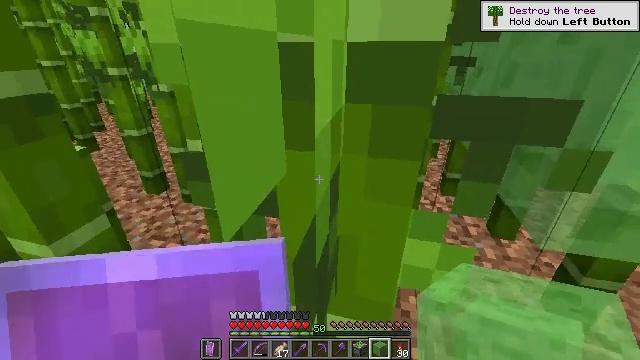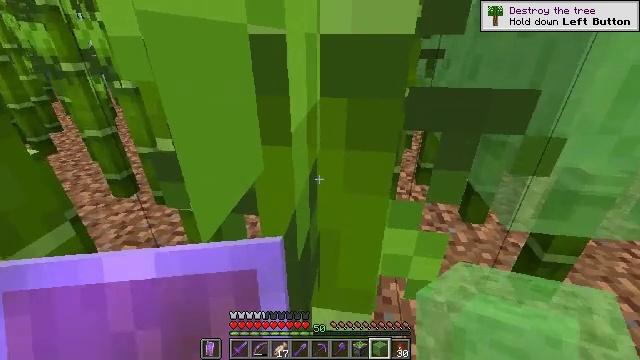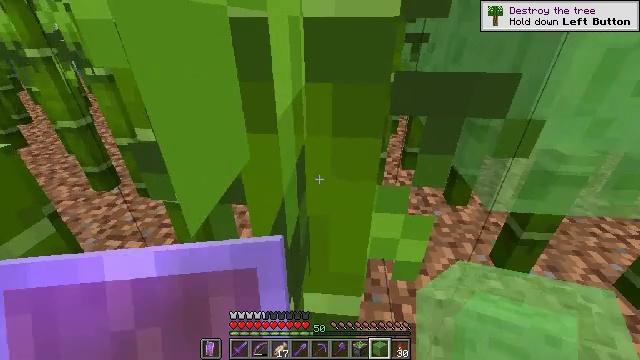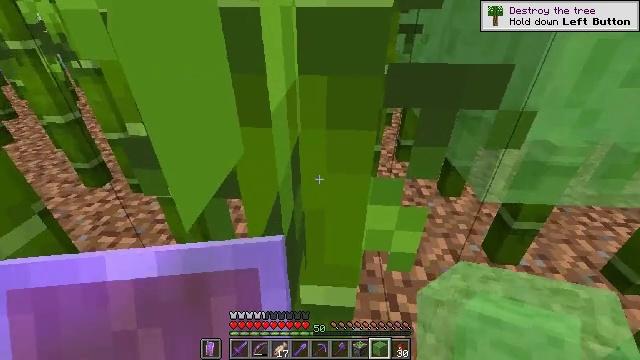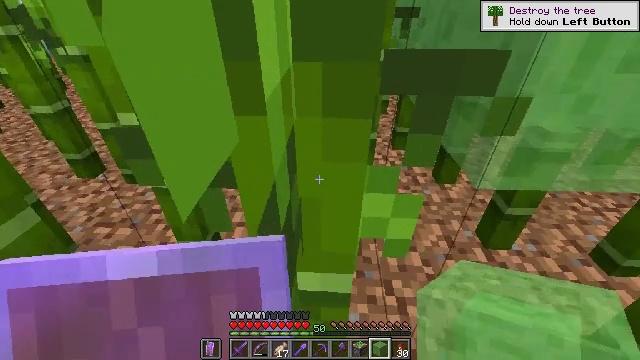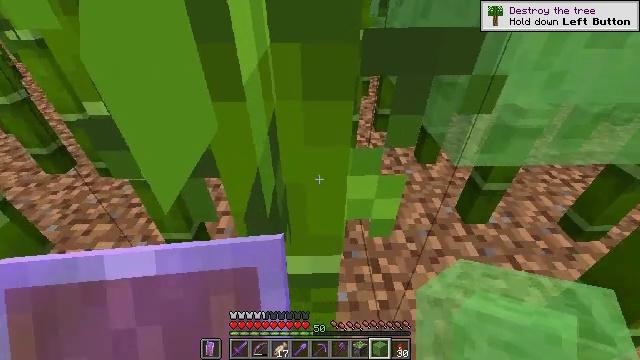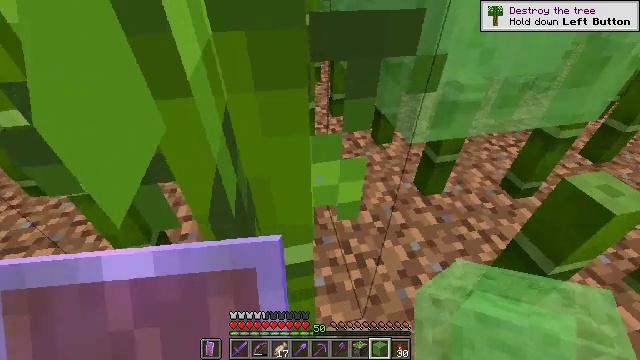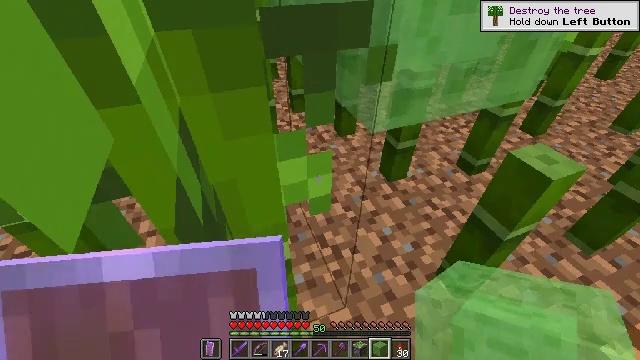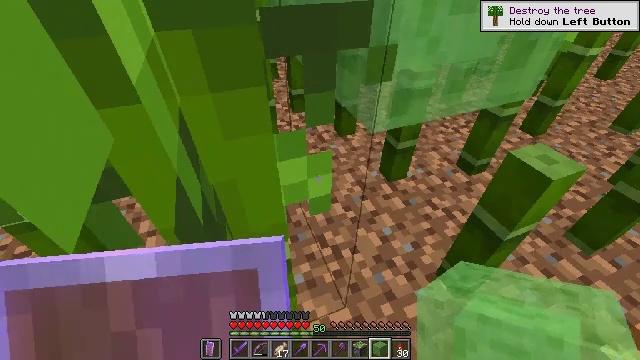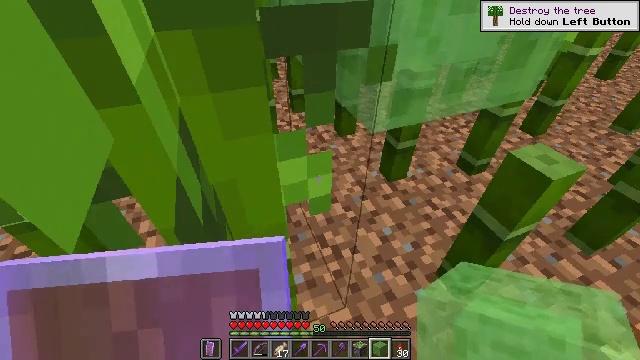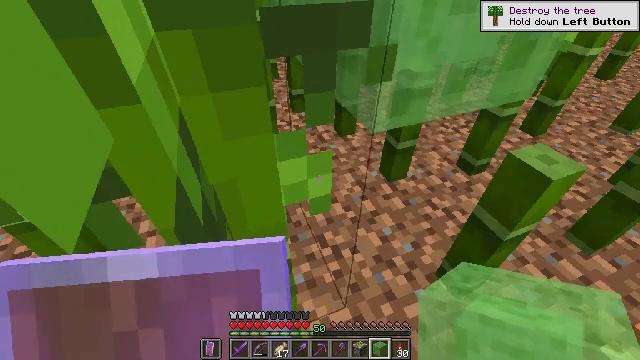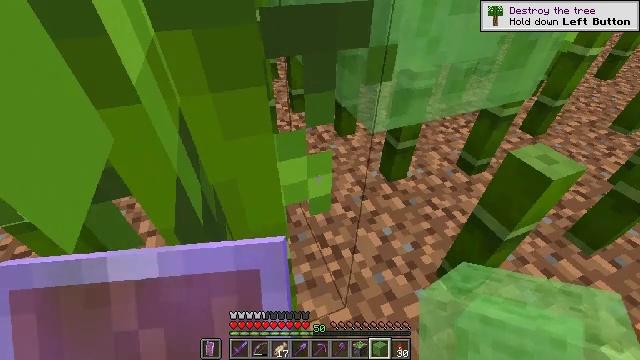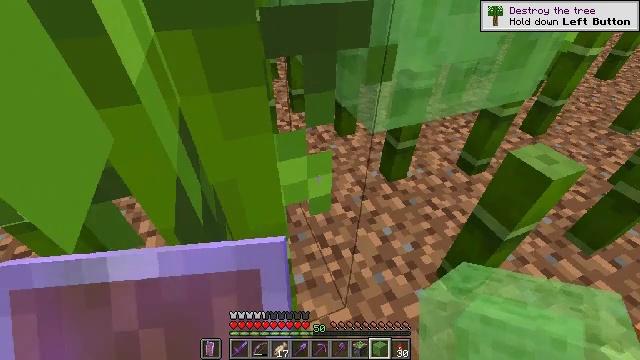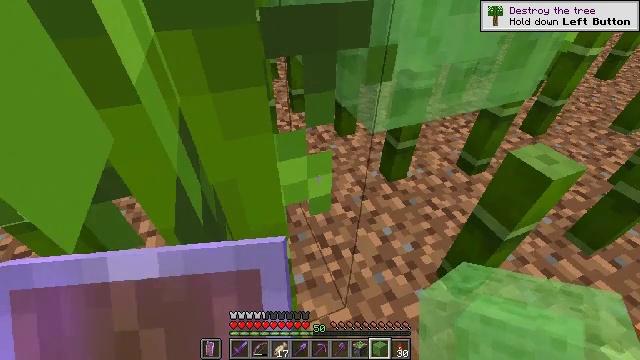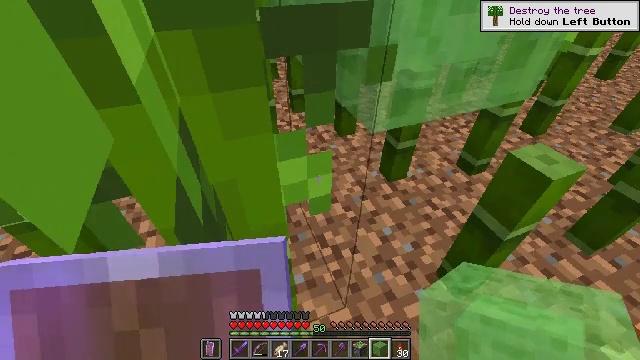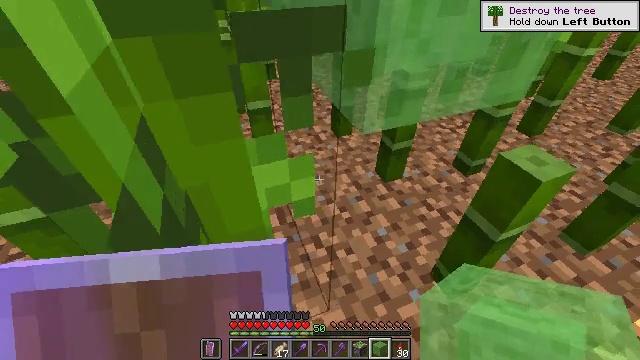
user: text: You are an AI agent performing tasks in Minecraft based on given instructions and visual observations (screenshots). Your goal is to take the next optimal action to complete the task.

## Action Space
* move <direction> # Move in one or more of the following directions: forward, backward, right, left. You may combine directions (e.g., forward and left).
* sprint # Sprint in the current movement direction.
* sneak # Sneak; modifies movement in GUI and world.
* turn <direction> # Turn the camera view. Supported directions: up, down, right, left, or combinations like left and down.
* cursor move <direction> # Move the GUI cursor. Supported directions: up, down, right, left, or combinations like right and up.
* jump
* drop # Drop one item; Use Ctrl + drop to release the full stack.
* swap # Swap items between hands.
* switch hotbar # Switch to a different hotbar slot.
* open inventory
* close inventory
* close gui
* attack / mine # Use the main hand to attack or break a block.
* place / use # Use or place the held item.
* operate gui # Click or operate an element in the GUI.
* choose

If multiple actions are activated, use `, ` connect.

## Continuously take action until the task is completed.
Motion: motion action
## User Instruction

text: Retrieve slime block by mining it.
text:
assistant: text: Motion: turn right and down
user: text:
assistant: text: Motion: turn right and down
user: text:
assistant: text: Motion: turn right and down
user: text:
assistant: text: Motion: turn right and down
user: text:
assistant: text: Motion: turn right and down
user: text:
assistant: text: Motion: turn right and down
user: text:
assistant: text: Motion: turn right
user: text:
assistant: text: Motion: no_op
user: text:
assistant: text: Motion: no_op
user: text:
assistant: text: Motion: no_op
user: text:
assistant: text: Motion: no_op
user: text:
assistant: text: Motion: no_op
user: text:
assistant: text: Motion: no_op
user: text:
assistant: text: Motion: no_op
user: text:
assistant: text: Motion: move right
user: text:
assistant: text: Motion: move right, turn left
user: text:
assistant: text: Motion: move right, turn left and down
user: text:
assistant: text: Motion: move right, turn left
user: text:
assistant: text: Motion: turn left and up
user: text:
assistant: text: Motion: turn left and up
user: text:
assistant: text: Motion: turn left and up
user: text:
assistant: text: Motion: turn left and up
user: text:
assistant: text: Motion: sneak, turn left and up
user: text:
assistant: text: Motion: sneak, turn left and up
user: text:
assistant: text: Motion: sneak, turn left and up
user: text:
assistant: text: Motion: sneak, turn left and up
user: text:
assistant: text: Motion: sneak
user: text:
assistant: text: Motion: sneak
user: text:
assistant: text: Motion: sneak
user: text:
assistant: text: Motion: sneak